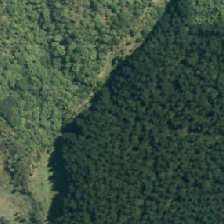
Land cover: low_producing_grassland